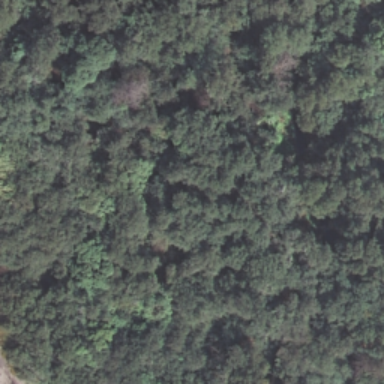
This is a dense forest with lots of dark green trees .